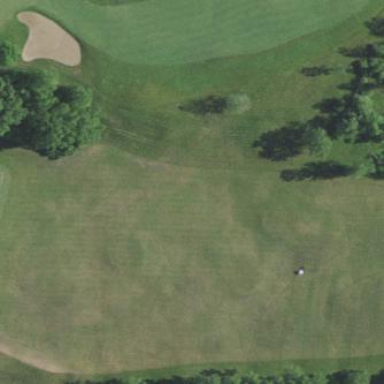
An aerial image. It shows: Grassy area used as driving range for golf.